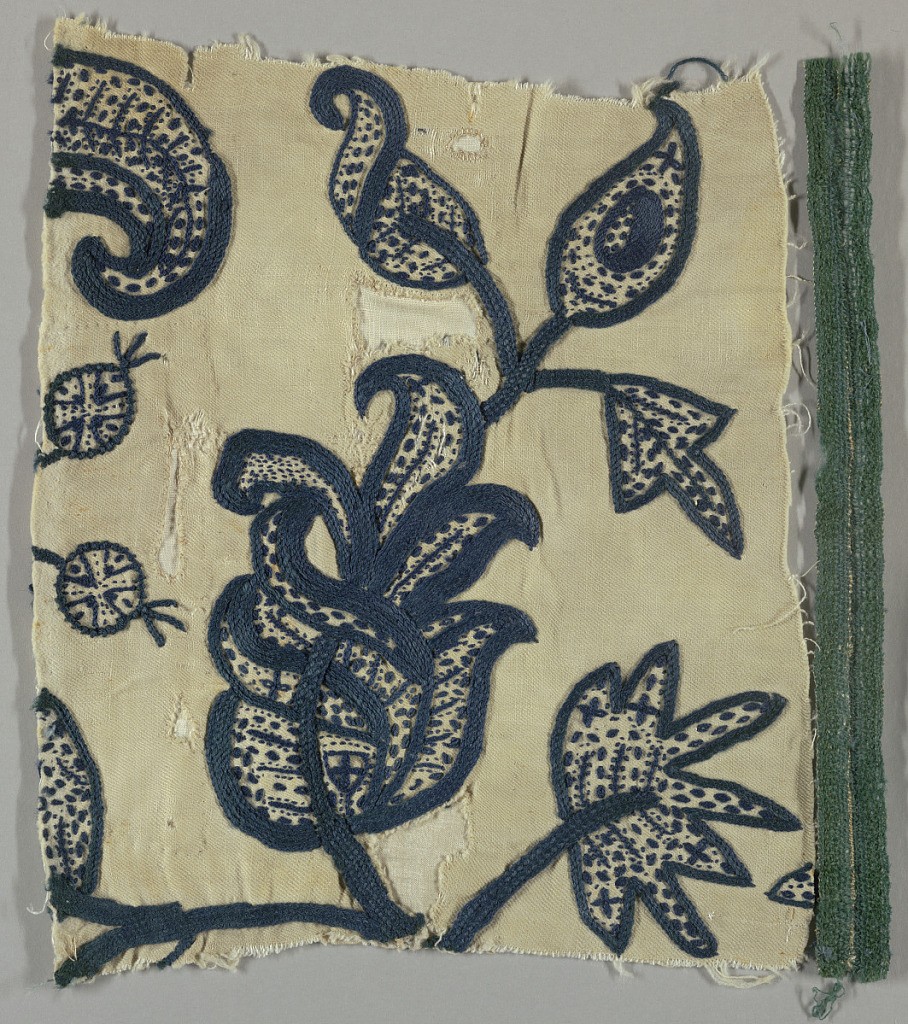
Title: Fragment
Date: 17th–18th century
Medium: wool on cotton Technique: embroidered on twill weave
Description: Twill weave cotton embroidered in dark blue crewel. Stylized floral forms and leaves. Left edge shows green wool braid.